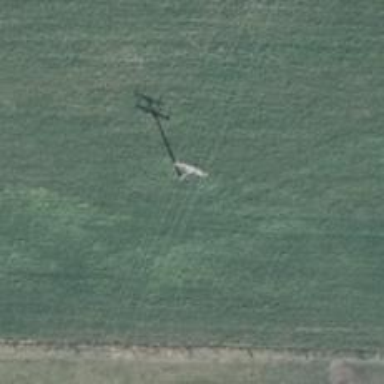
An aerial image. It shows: Power pole.